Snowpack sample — Buffalo Mountain, Silverthorne, Colorado, USA (2/22/26, 2:02 PM MST)
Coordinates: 39.622, -106.113
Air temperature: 33 °F
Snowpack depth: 63 cm
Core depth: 10 cm
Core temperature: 32 °F
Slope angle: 11°, slope face: 116°
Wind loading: low
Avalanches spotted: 0
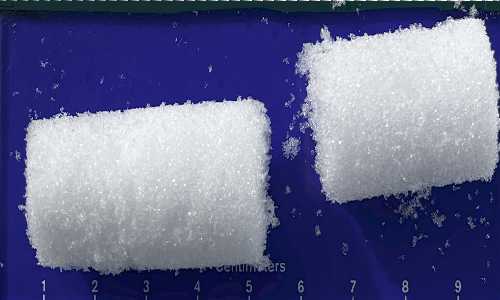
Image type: core
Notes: In a firebreak similar to site 1, minimal wind loading with no spotted avalanches (not many faces in view though)